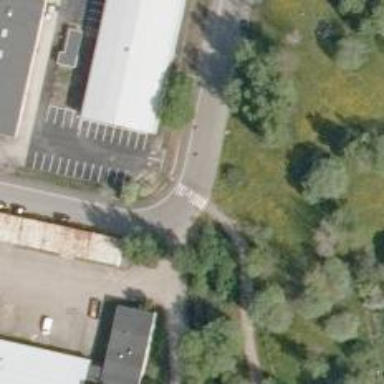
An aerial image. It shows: Crossing on asphalt cycleway.